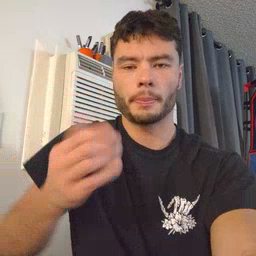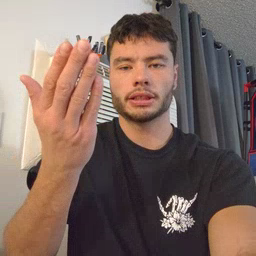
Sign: mitten